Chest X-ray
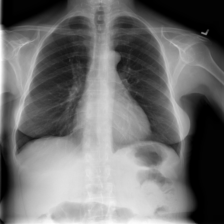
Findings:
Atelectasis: negative
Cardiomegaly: negative
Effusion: negative
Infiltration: negative
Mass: negative
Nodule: negative
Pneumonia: negative
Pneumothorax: negative
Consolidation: negative
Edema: negative
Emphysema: negative
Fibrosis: negative
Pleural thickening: negative
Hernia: negative